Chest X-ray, PA view. Patient: 50 years old, sex F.
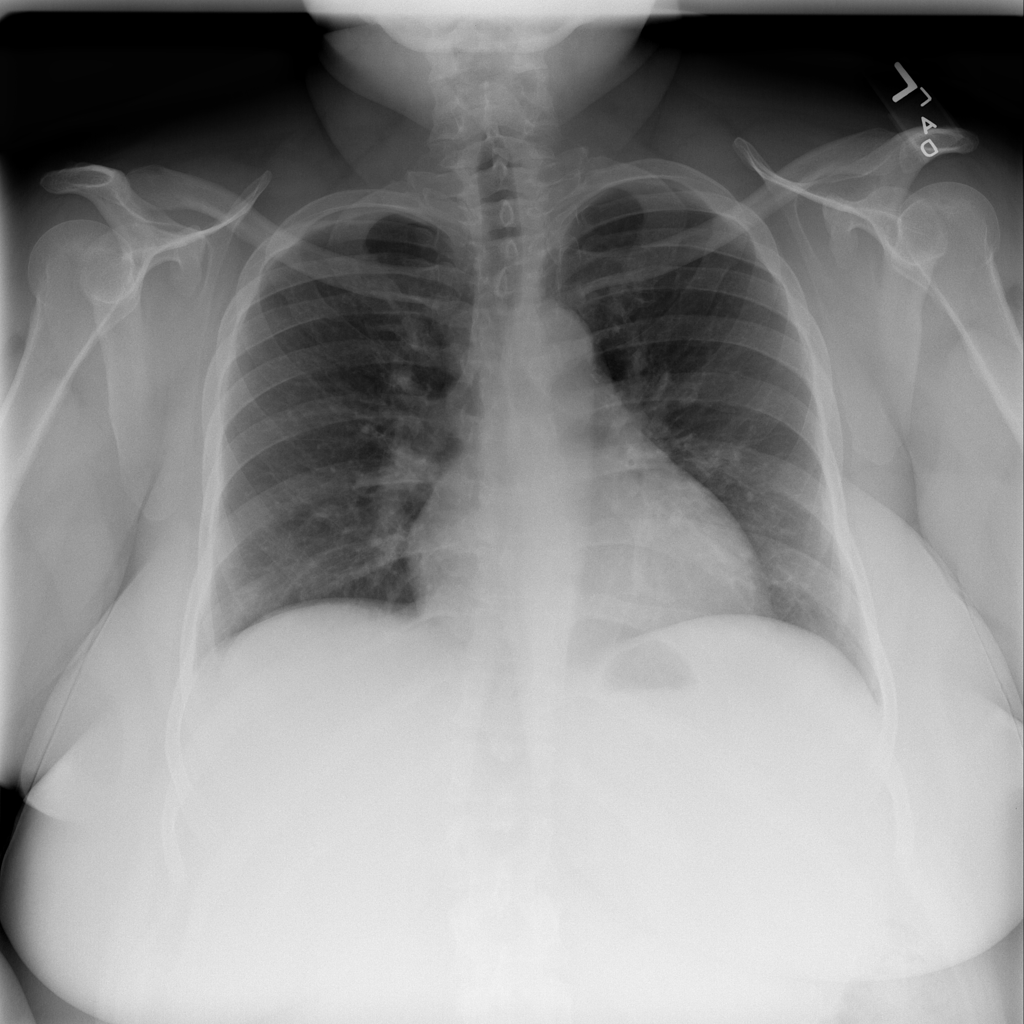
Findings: No Finding